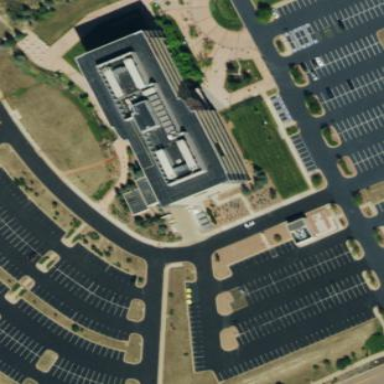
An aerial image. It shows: Office building.